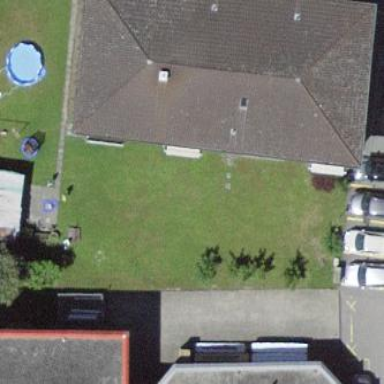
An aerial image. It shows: Building with hipped roof.